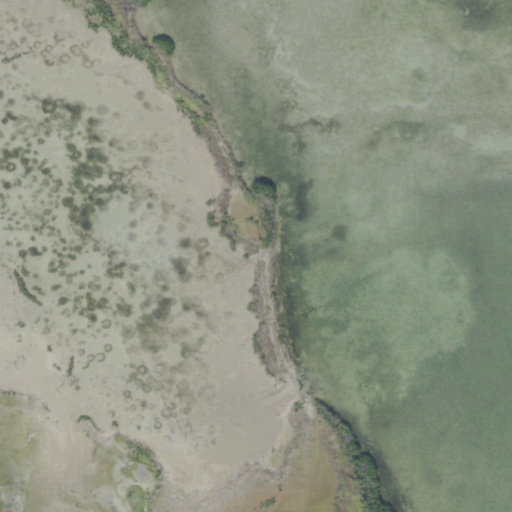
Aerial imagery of island in Florida named Spy Key containing open water and herbaceous wetlands